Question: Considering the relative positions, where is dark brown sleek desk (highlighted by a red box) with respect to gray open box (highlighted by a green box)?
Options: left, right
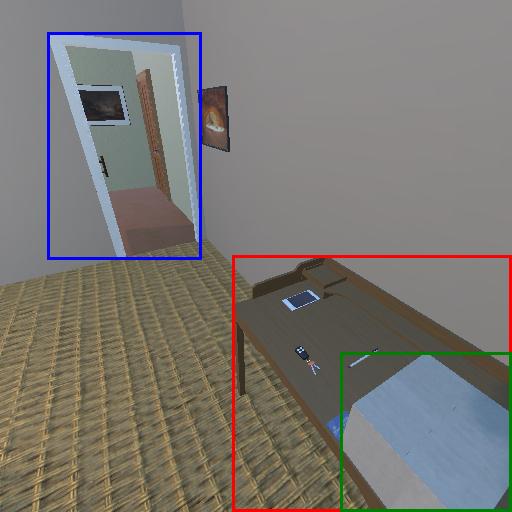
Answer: left